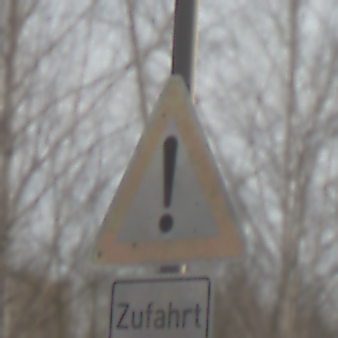
Verkehrszeichen: Gefahrenstelle
Zusatzzeichen unten: HinweiseAufGefahrenDurchVerbaleAngabe11
Umgebung: Outdoor, Nature
Tageszeit: MorningAfternoon
Wetter: PartlyCloudy
Licht: Natural
Jahreszeit: Winter
Kontrast: MediumContrast